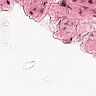
Metastatic tissue present: no